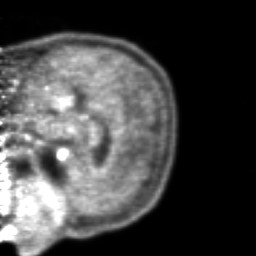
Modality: PET
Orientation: sagittal
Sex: male
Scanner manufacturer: ge